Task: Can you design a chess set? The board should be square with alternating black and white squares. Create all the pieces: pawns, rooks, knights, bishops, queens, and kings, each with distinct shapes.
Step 2665:
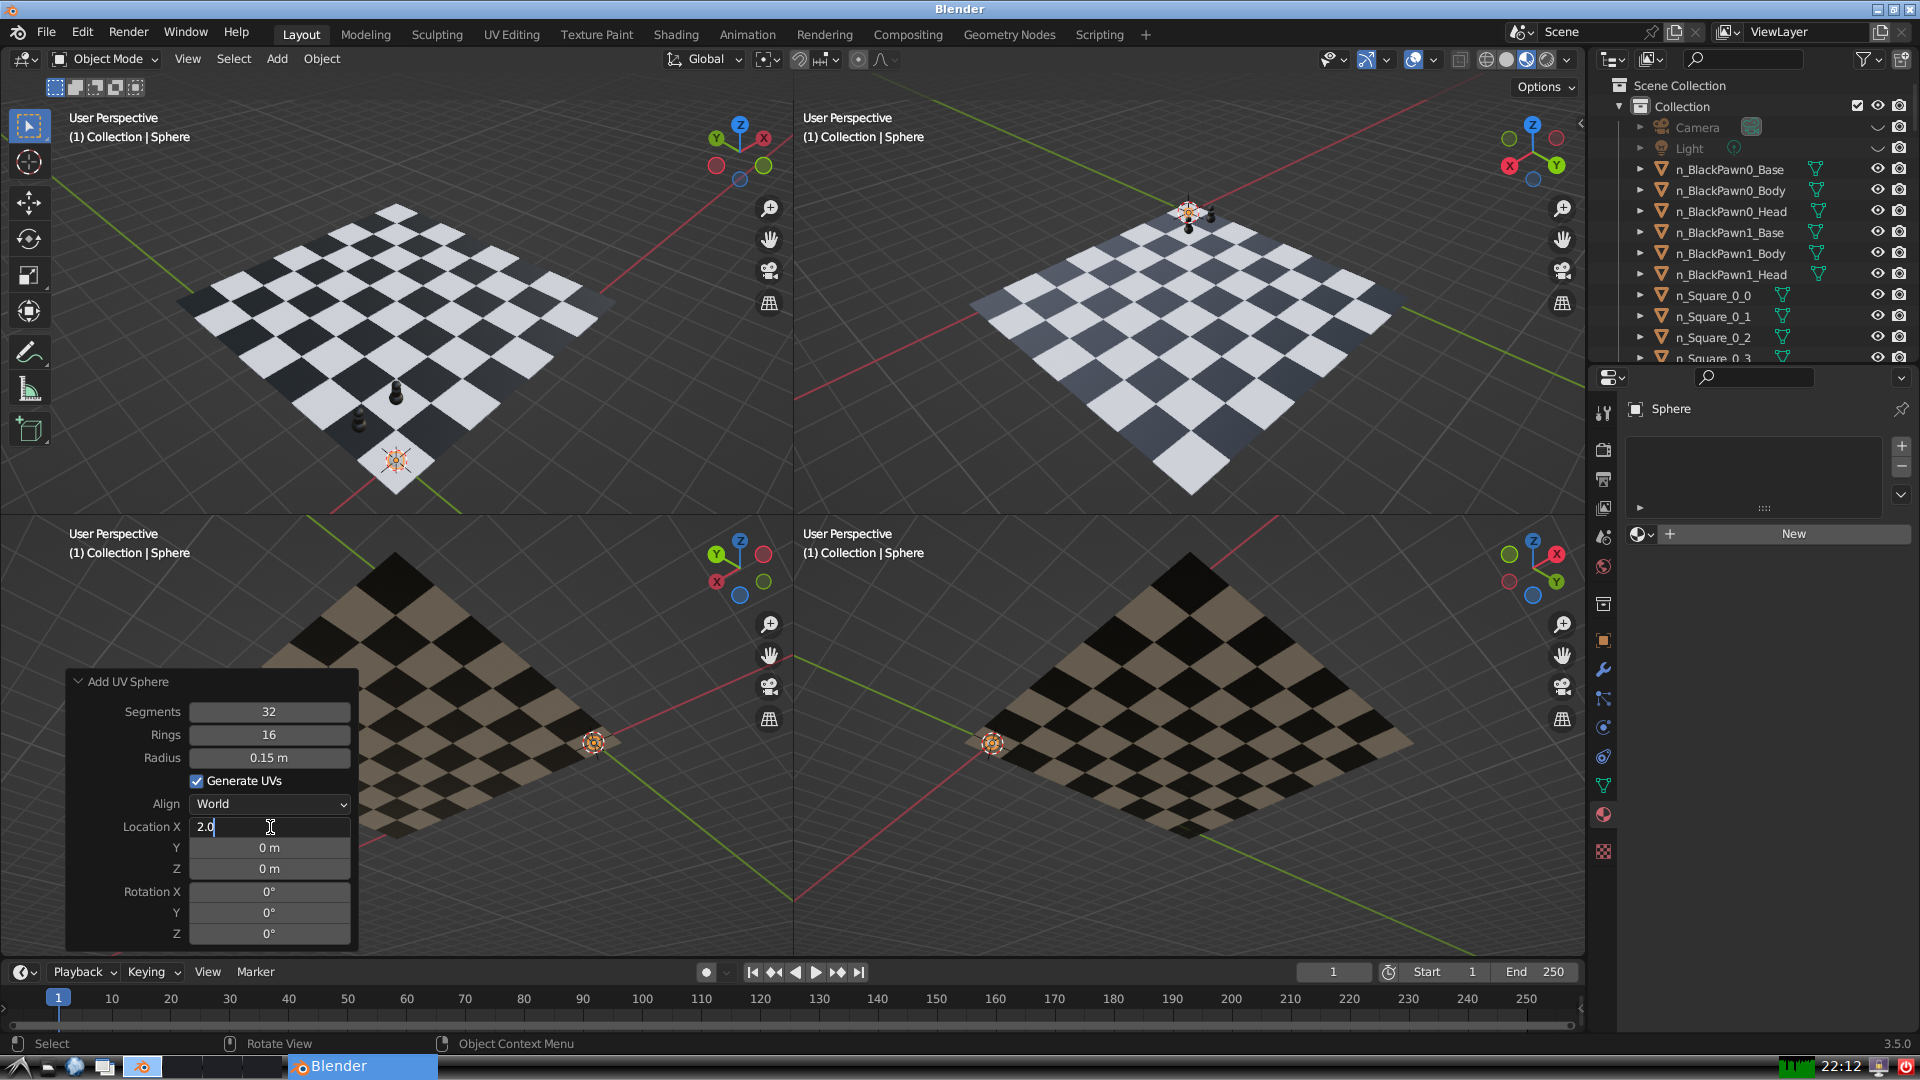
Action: {"key_press": ['Return']}